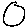
Label: circle